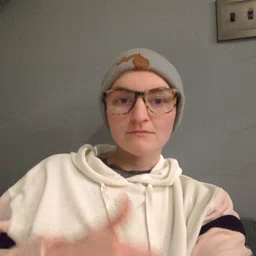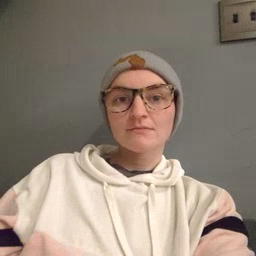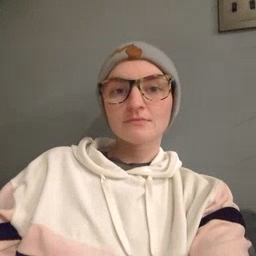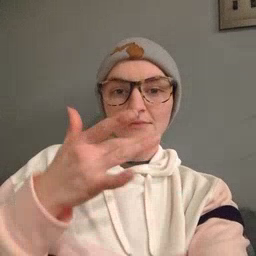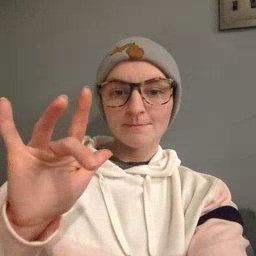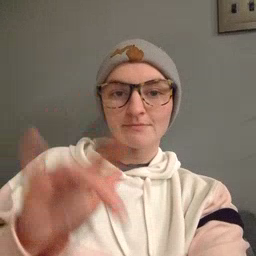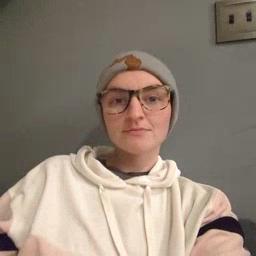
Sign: empty